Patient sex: F
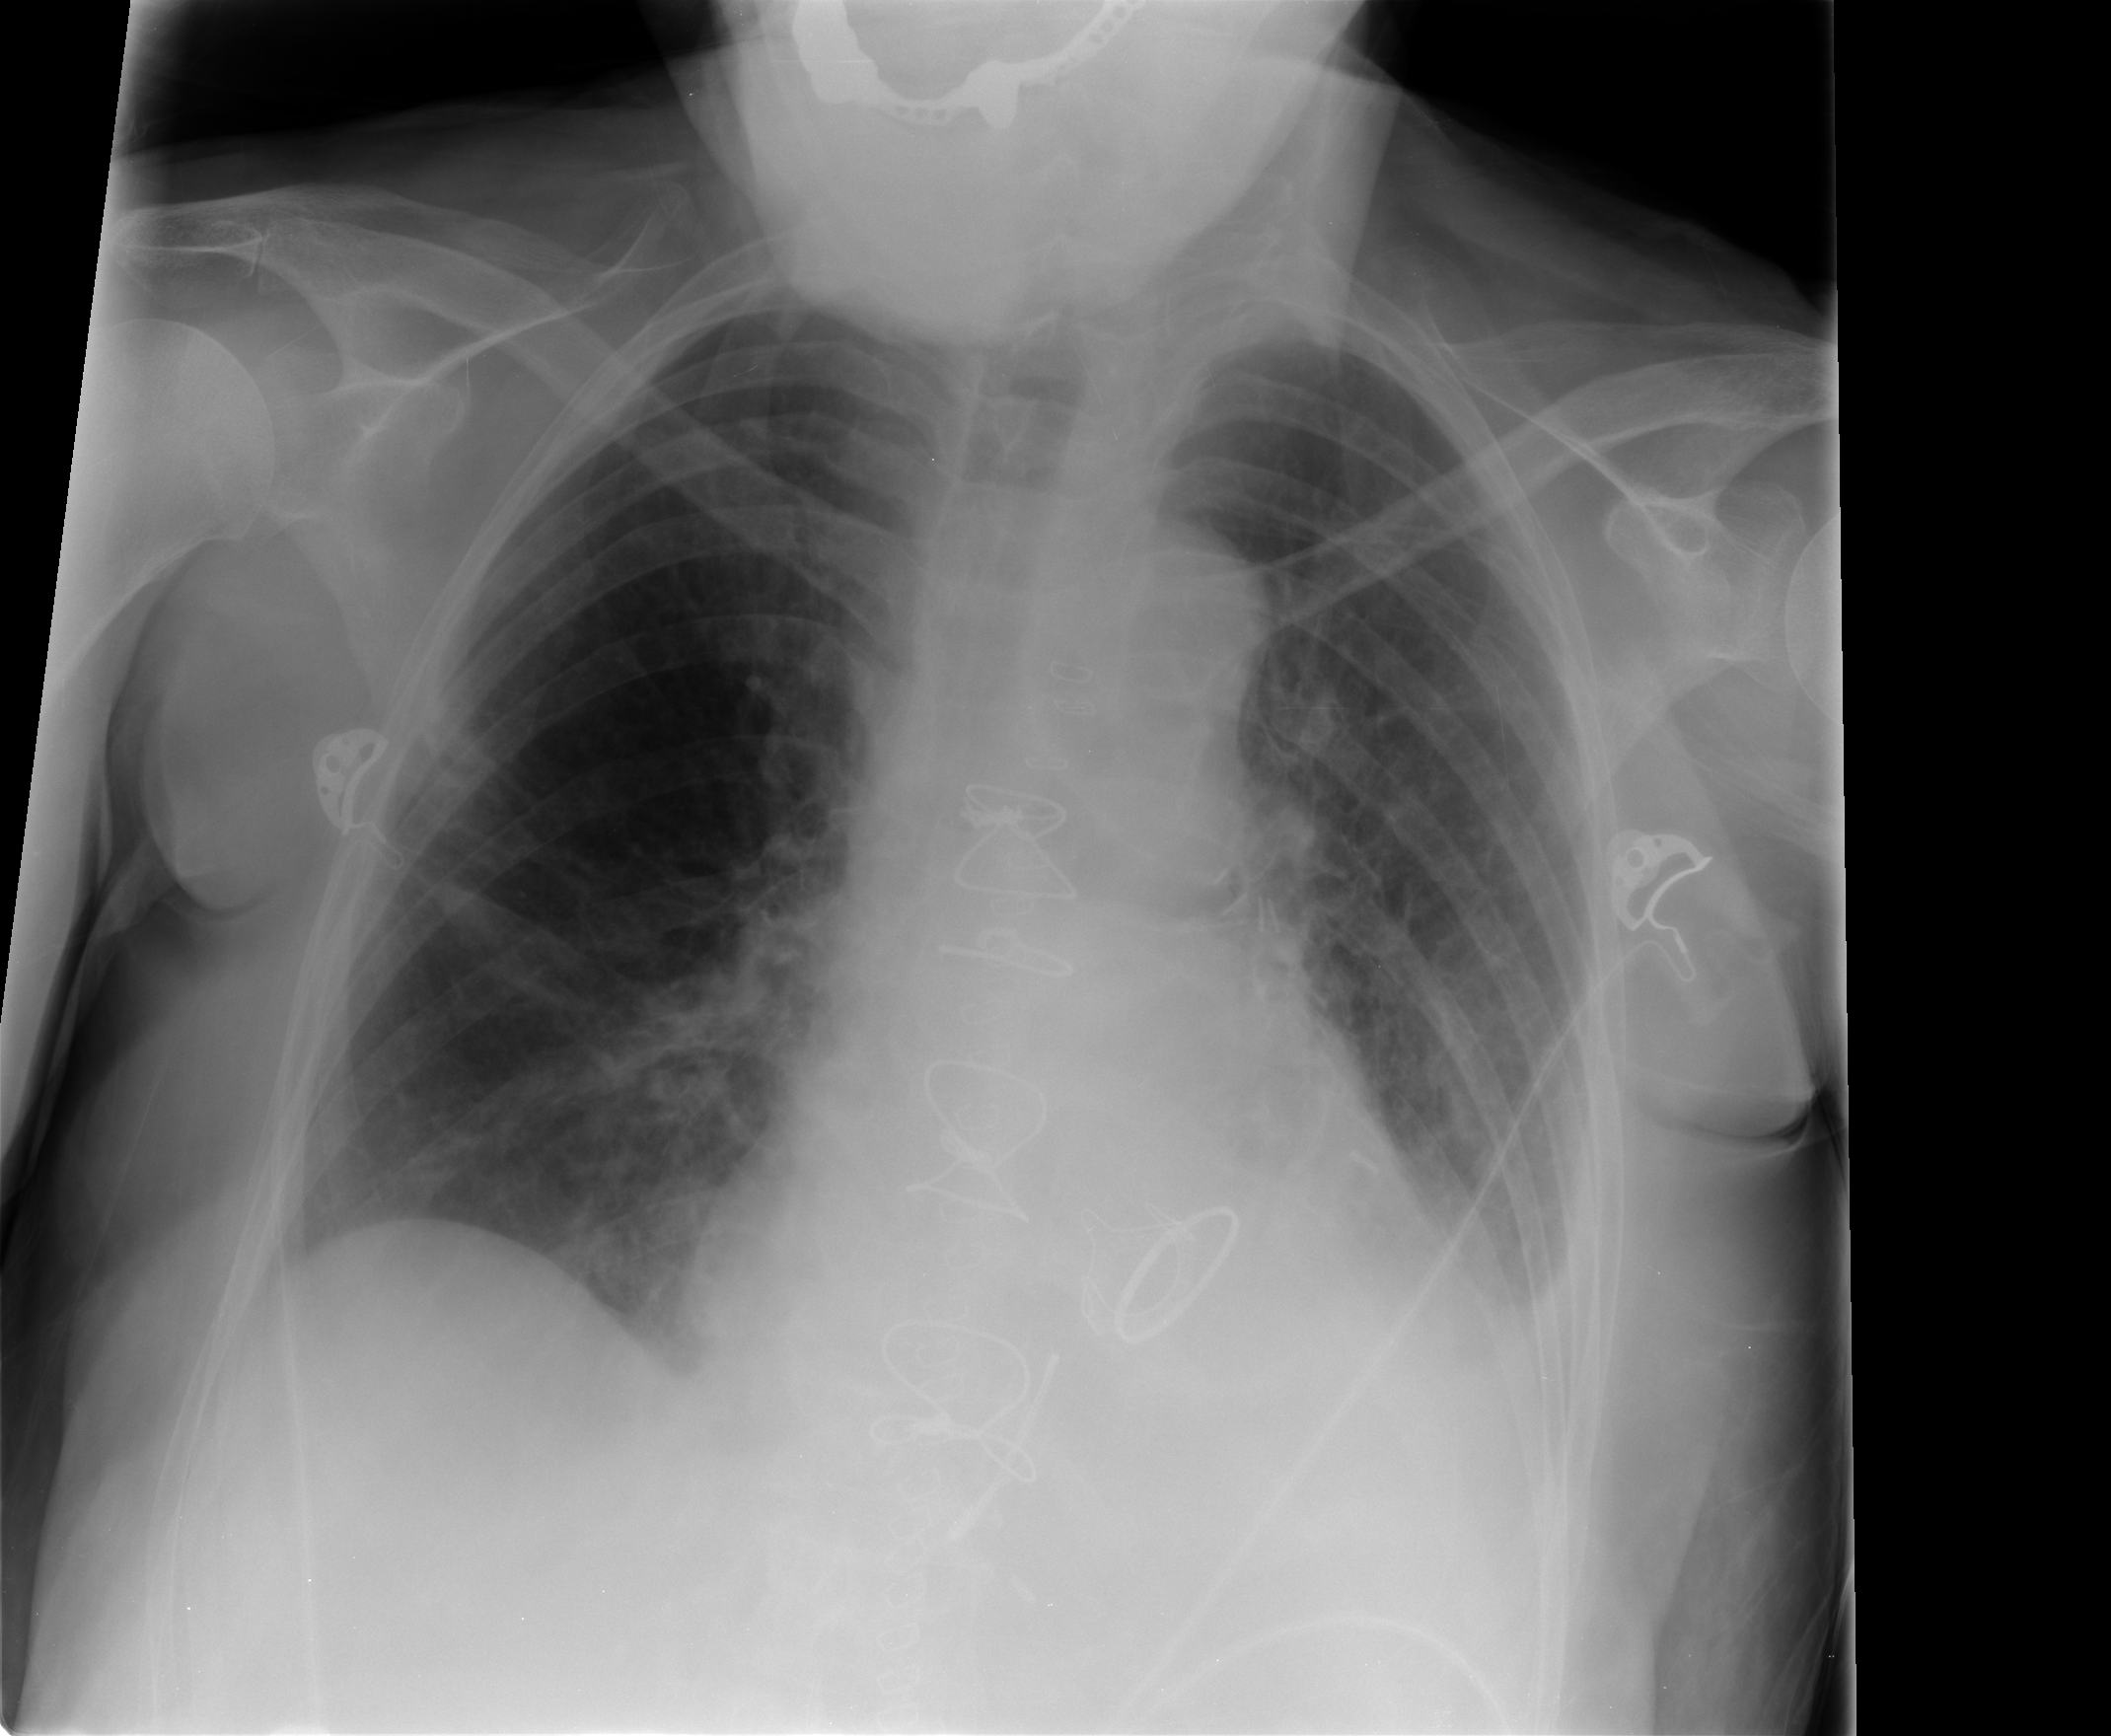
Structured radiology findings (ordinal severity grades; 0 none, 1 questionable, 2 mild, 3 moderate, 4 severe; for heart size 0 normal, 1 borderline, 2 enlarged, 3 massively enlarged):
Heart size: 2
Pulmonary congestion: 2
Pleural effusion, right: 0
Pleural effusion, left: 2
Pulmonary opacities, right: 0
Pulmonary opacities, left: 0
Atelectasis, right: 2
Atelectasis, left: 2